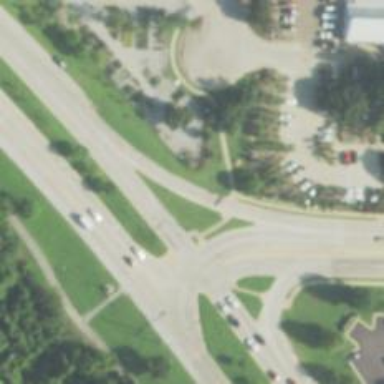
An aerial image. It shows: Asphalt road with primary link designation.